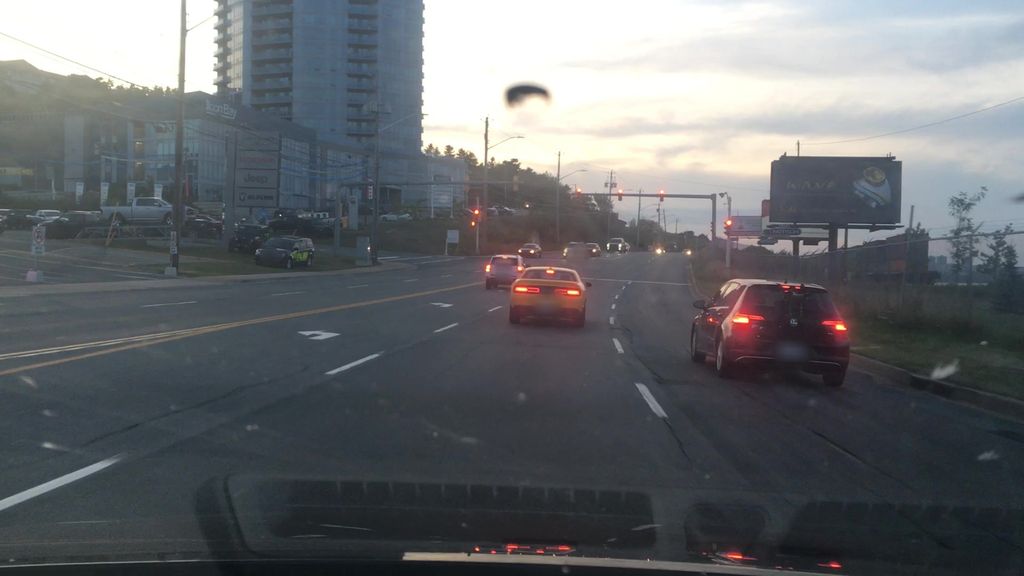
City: halifax